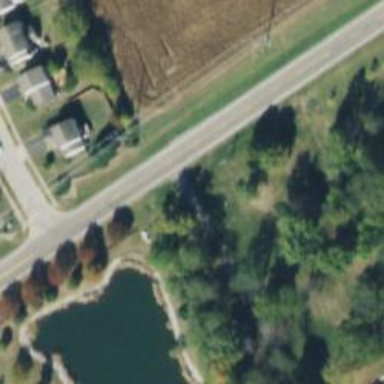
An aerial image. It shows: Secondary road.